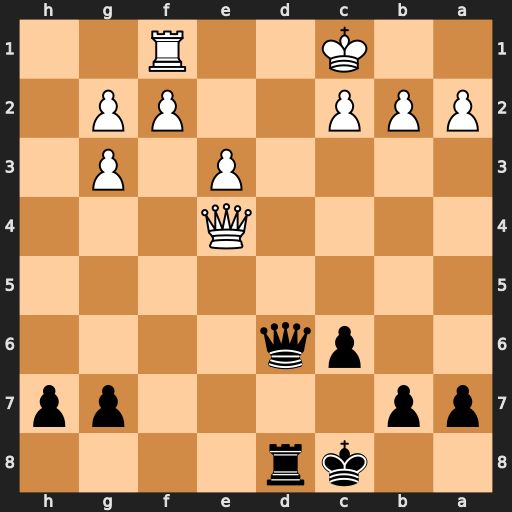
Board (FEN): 2kr4/pp4pp/2pq4/8/4Q3/4P1P1/PPP2PP1/2K2R2
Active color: b
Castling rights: -
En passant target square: -
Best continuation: Qd2+ Kb1 Qd1+ Rxd1 Rxd1#